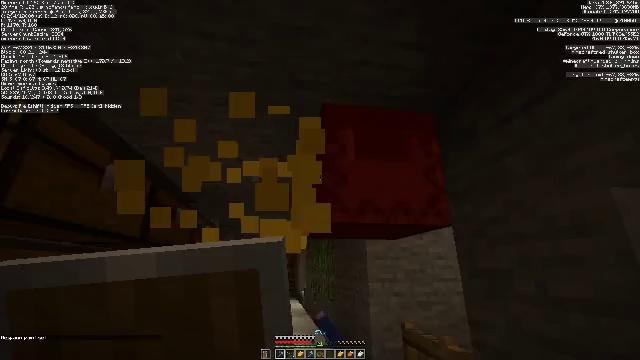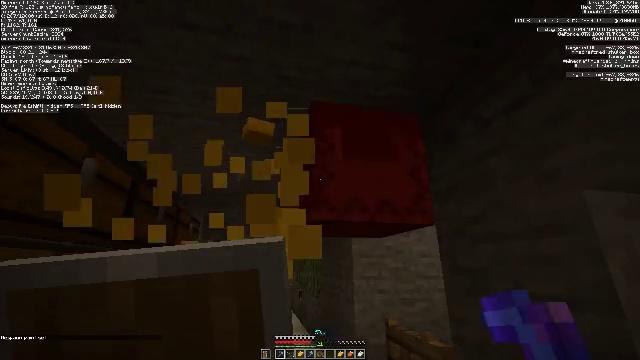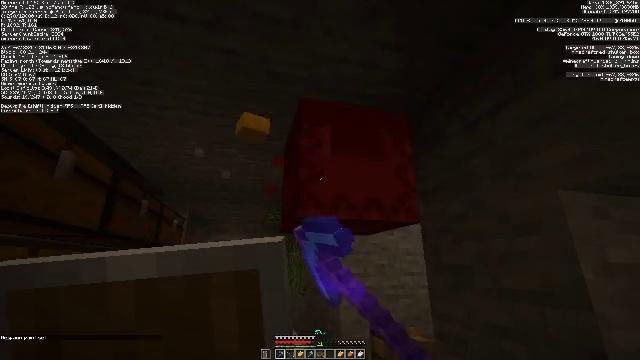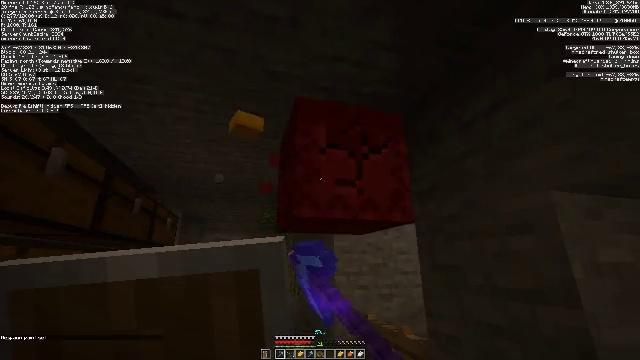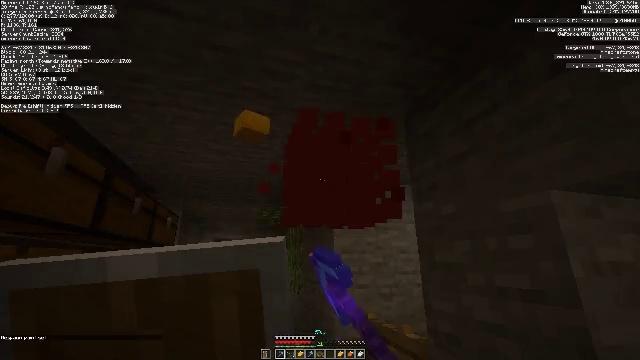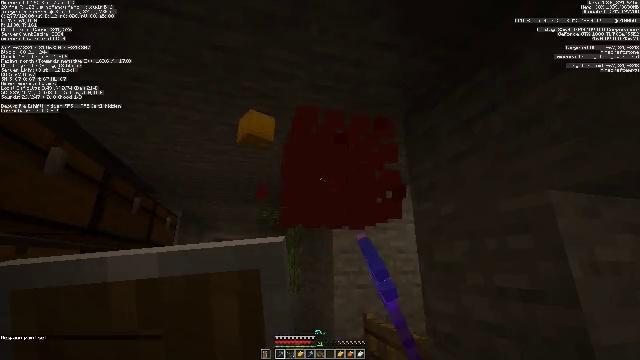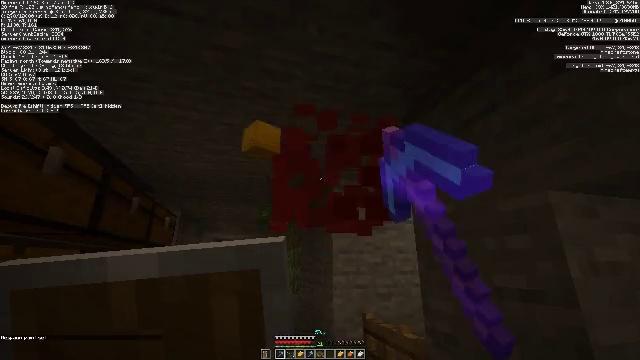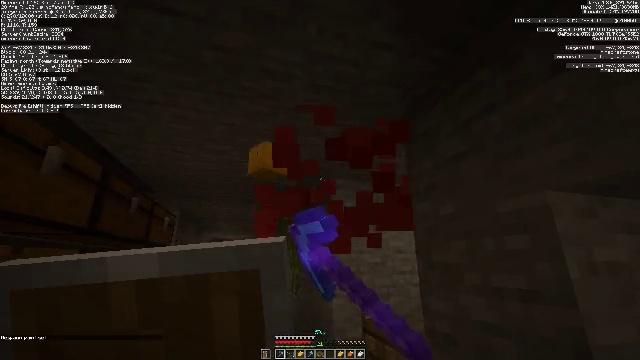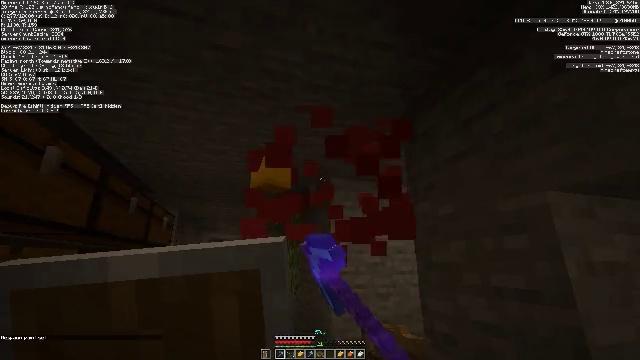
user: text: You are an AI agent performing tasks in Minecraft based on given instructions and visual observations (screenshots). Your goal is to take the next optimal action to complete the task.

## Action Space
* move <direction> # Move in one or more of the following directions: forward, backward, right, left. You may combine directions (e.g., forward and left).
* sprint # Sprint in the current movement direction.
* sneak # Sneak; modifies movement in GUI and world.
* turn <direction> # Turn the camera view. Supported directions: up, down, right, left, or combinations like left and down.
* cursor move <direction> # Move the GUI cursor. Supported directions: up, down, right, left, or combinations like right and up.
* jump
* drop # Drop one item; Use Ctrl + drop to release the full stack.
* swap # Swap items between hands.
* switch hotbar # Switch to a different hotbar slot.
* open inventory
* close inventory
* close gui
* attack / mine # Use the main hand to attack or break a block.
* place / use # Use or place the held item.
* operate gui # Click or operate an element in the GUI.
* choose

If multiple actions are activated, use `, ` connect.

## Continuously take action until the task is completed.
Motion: motion action
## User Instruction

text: Break the red shulker box to move it.
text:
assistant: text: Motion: turn right, attack / mine
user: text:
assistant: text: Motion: turn right, attack / mine
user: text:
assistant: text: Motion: turn right, attack / mine
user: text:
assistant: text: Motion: attack / mine
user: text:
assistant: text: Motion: attack / mine
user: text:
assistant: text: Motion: attack / mine
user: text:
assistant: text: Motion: attack / mine
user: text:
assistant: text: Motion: attack / mine
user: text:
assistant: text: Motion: attack / mine